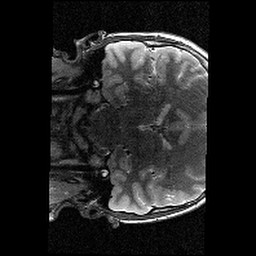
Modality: T2w
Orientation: coronal
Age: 13
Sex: male
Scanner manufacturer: siemens
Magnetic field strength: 3 T
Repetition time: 9.23 s
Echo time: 0.067 s